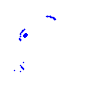
Particle: kaon